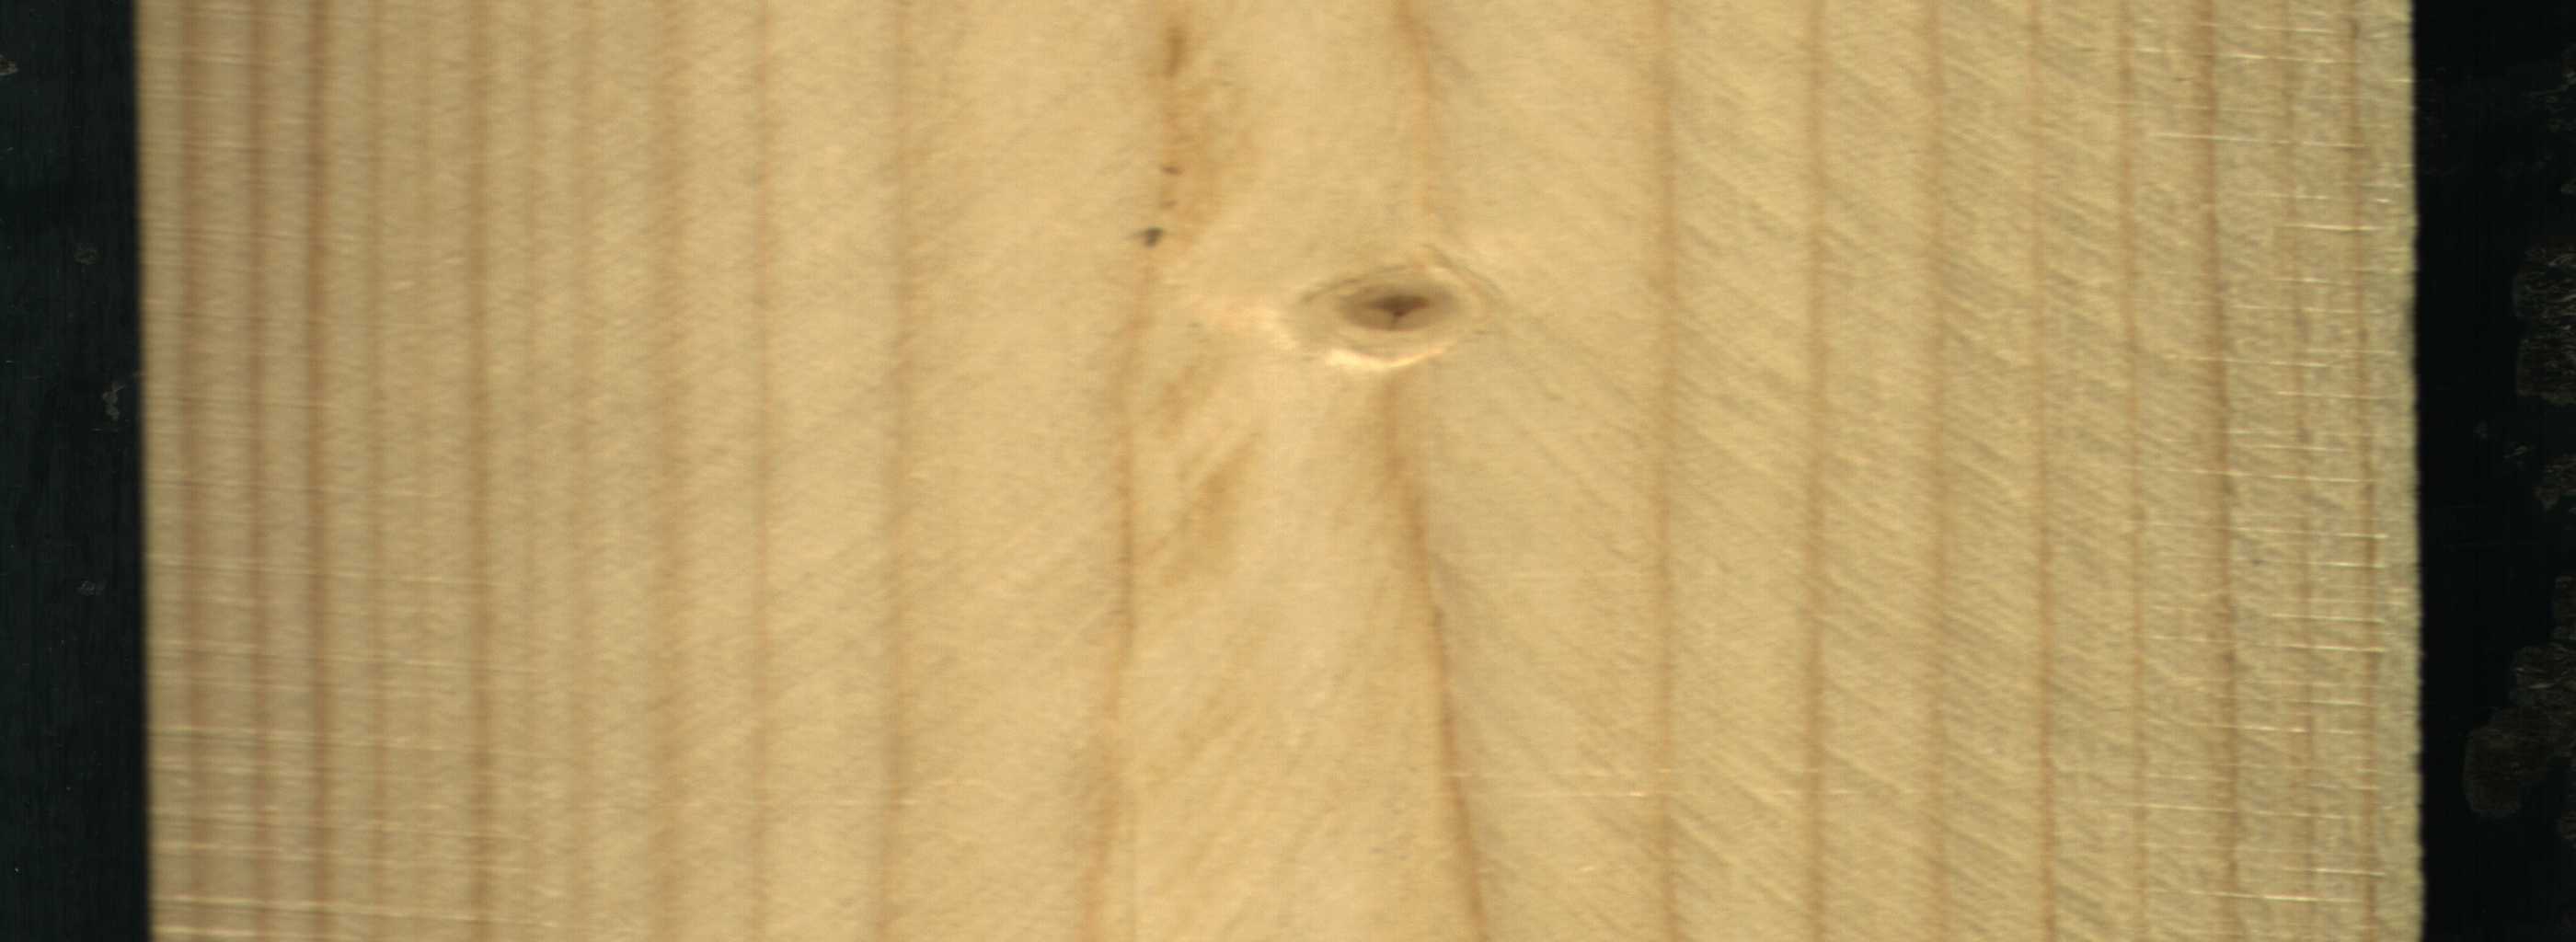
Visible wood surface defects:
Live_Knot